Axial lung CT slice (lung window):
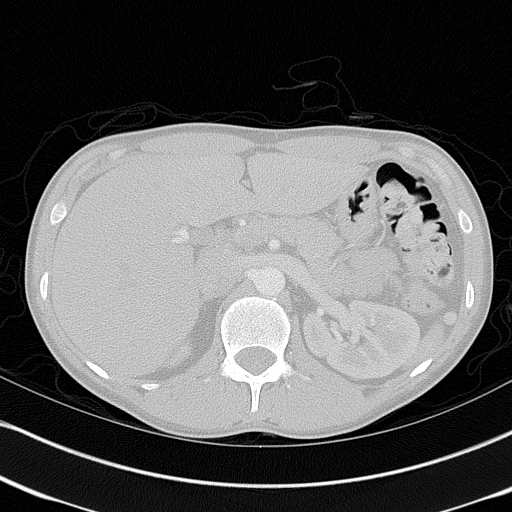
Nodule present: no